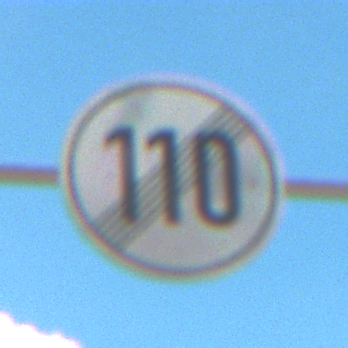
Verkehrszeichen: EndeGeschwindigkeit110
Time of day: Midday
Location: Outdoor (Nature)
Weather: PartlyCloudy
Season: NotSpecified
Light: Natural